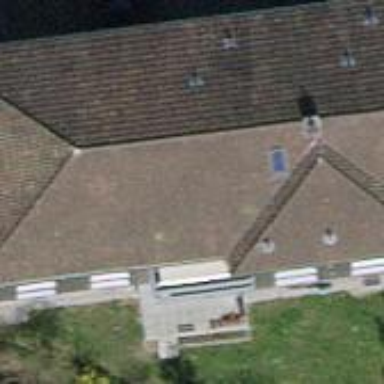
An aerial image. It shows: Apartment building with hipped roof.